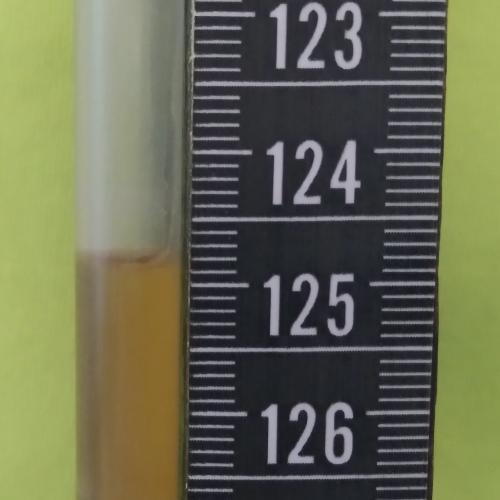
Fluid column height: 124.8 cm